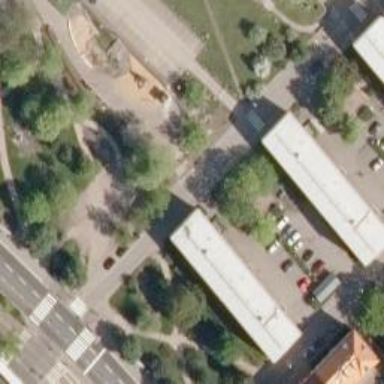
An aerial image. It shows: Footway.